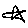
Label: star